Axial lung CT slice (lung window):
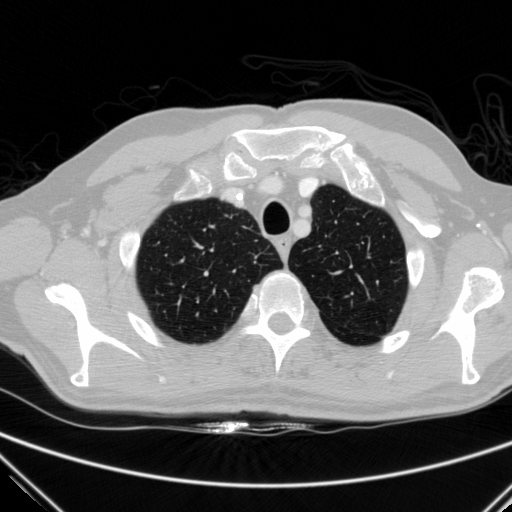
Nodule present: no